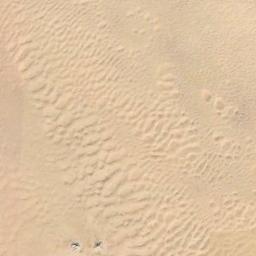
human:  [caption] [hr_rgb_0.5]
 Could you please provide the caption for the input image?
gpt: There are some bare rocks in this desert .

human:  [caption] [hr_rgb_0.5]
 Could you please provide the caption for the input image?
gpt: The desert is full of white sand .

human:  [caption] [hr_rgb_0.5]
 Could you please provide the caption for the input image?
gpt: This is a yellow desert with wavy stripes .

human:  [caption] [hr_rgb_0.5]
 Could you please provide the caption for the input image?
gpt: The desert has yellow sand and some small dunes .

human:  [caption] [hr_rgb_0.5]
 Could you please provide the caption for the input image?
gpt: A yellow desert with many dunes .